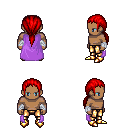
a pixel art fantasy rpg character, male body template, human, dark skin, lavender cape, gold greaves, red ponytail hairstyle, white cloth bandages, gold boots, four views (front, back, left, right), 2x2 character sprite sheet, small pixel art, hard edges, no anti-aliasing